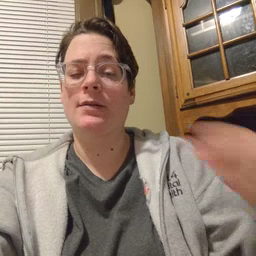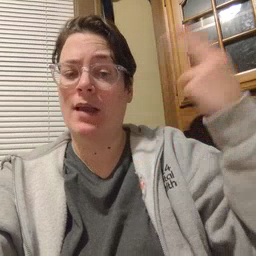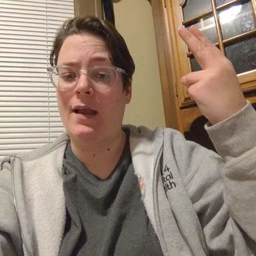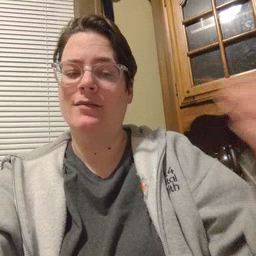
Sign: high